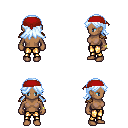
a pixel art fantasy rpg character, female body template, human, dark skin, leather shoulder armor, gold greaves, white cyan loose hair, red bandana, bracelets, four views (front, back, left, right), 2x2 character sprite sheet, small pixel art, hard edges, no anti-aliasing